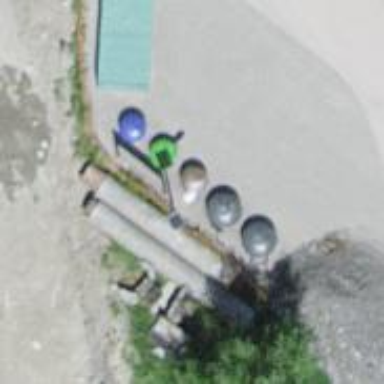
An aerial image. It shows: Recycling container at amenity designated for recycling.